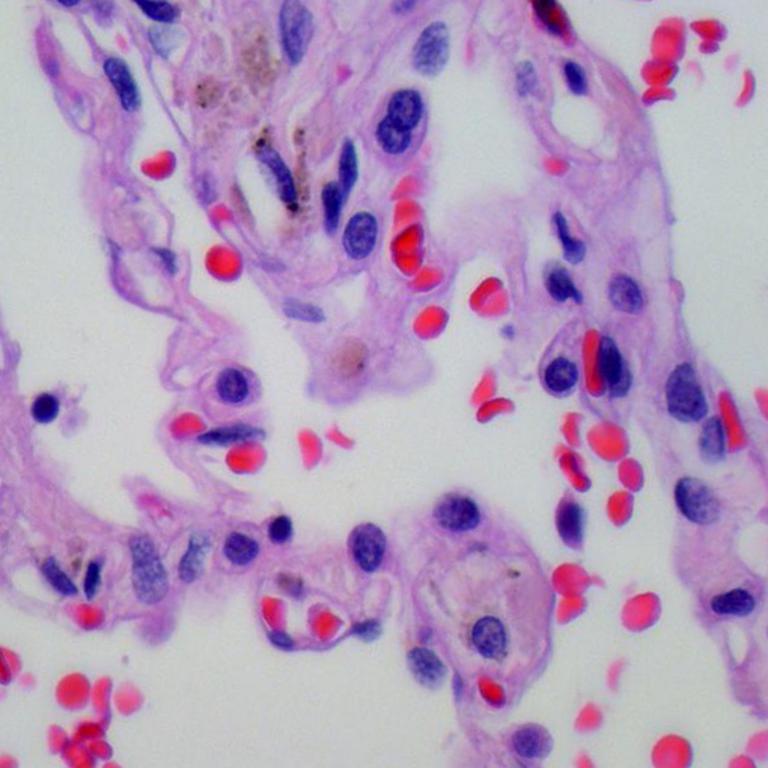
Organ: lung
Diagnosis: benign